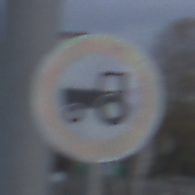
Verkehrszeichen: VerbotKraftfahrzeugeZuegeNichtSchneller25
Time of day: SunriseSunset
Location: Outdoor (Suburban)
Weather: PartlyCloudy
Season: NotSpecified
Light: Natural